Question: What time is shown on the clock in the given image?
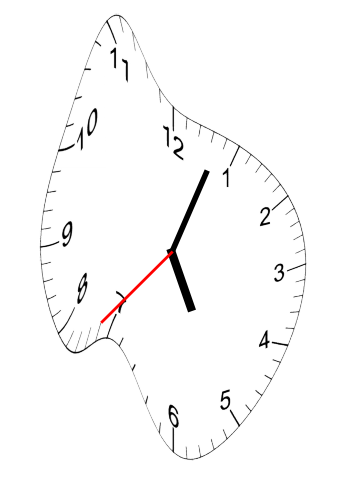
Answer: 05:03:37